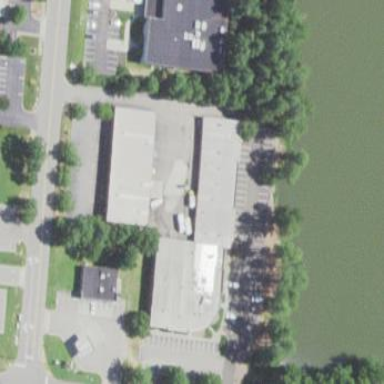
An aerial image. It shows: Commercial building.